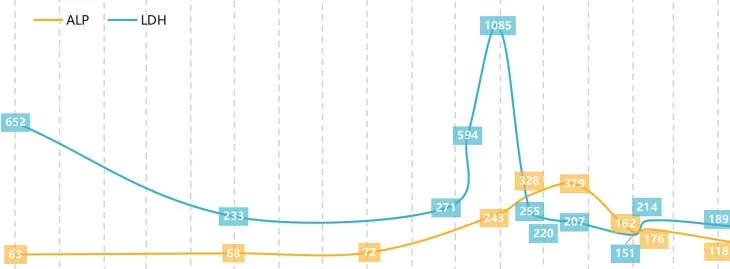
Alkaline phosphatase and lactase dehydrogenase changes during treatment (U/L).
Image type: chart (chart)